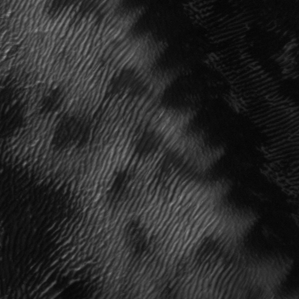
Label: frost